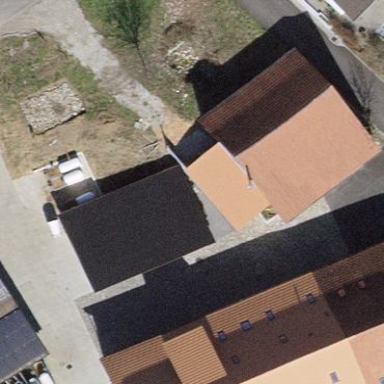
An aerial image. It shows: Carport structure.